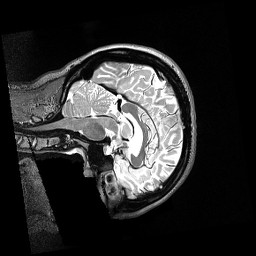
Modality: T2w
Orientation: sagittal
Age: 20
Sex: female
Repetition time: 3.2 s
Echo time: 0.563 s